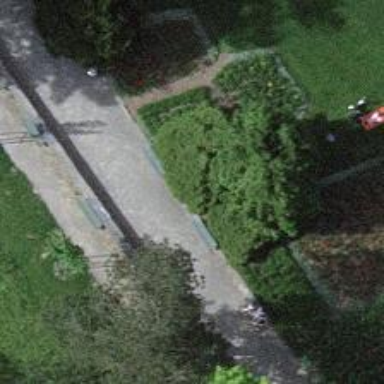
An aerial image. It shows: Bench.